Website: ulta-beauty
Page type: delivery-shipping
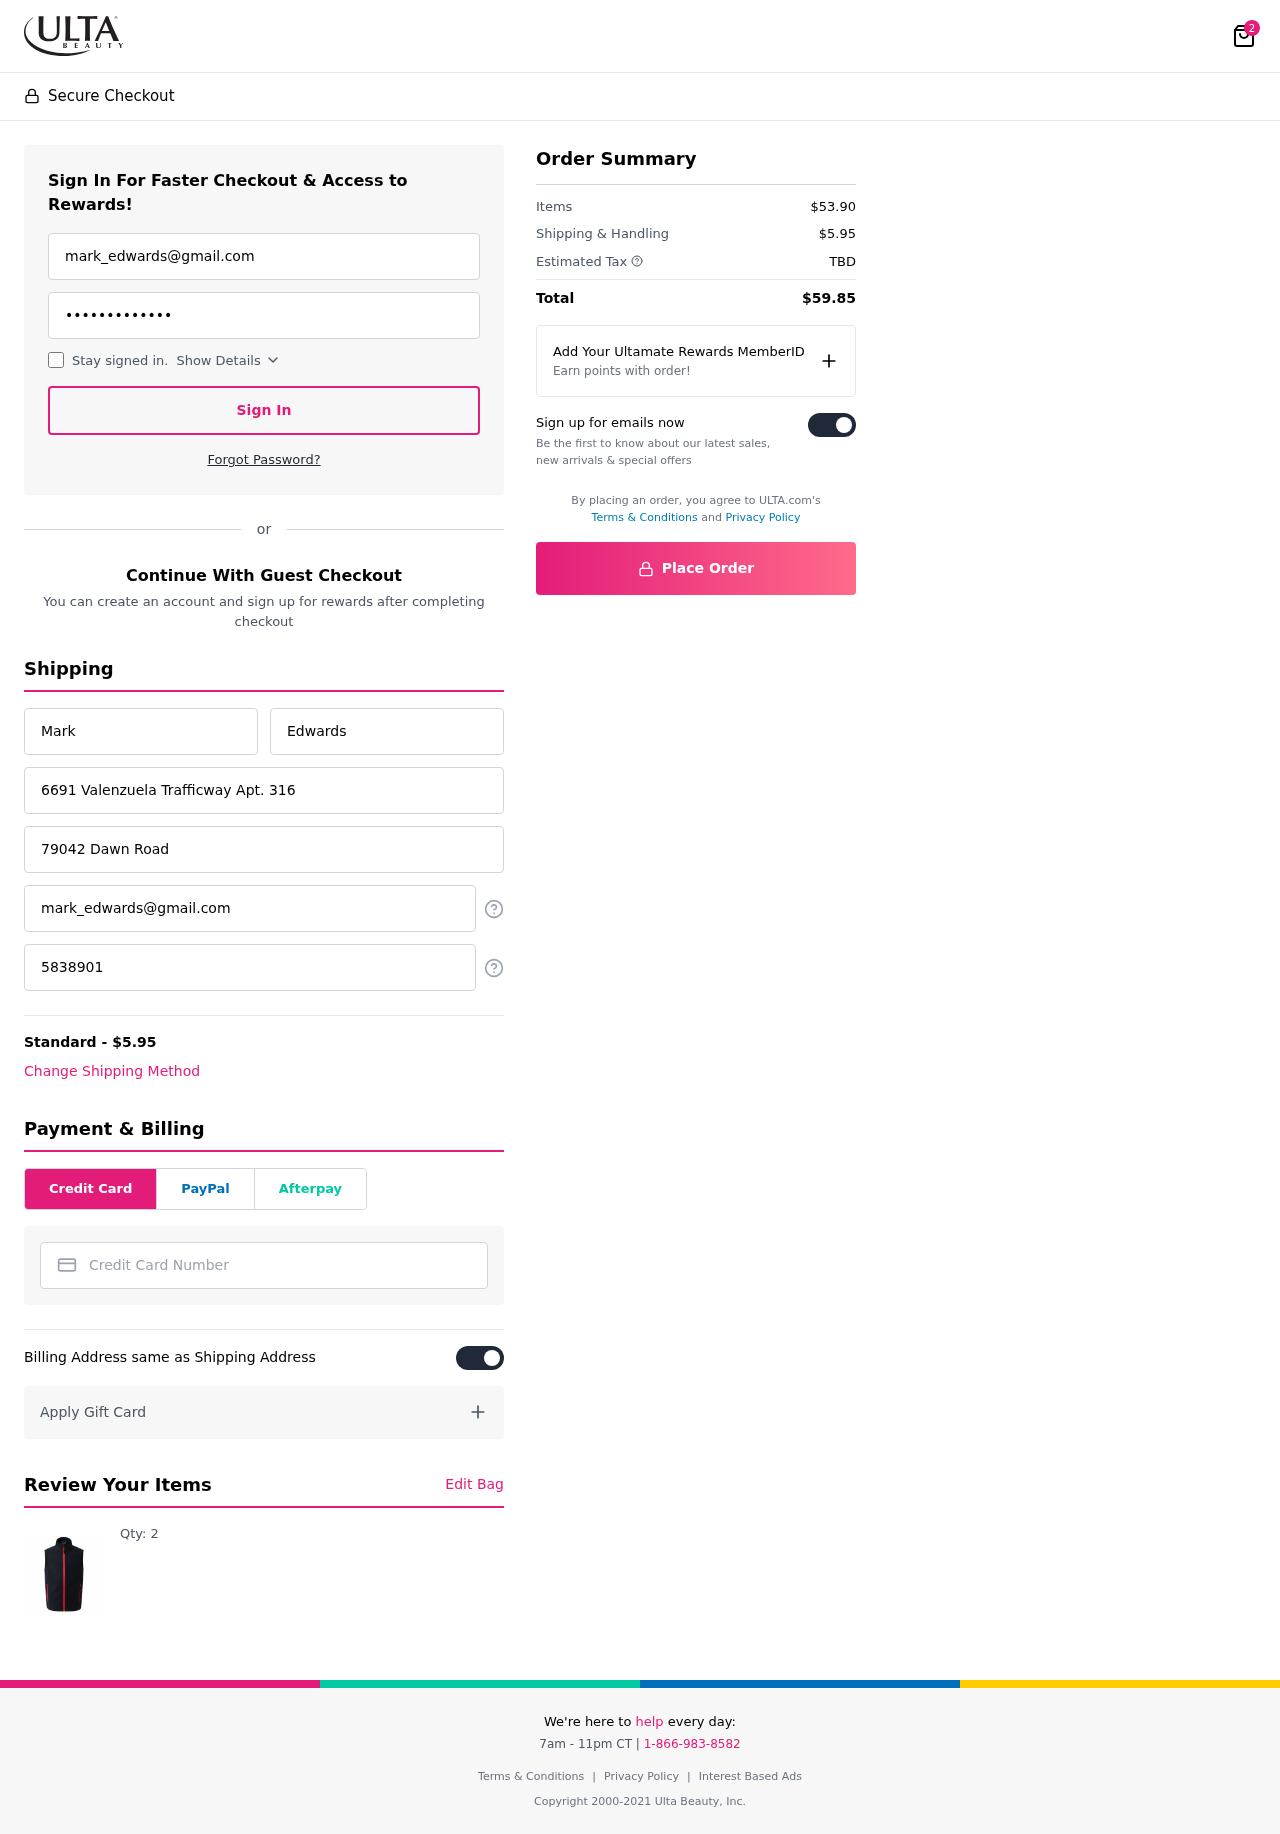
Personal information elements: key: PII_CARD_NUMBER
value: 6011 9787 2604 3327
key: PII_EMAIL
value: mark_edwards@gmail.com
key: PII_EMAIL2
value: mark_edwards@gmail.com
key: PII_FIRSTNAME
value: Mark
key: PII_LASTNAME
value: Edwards
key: PII_PHONE
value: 5838901803
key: PII_STREET
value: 6691 Valenzuela Trafficway Apt. 316
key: PII_STREET2
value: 79042 Dawn Road
Product elements: key: PRODUCT1_QUANTITY
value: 2
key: PRODUCT1
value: Qty: 2
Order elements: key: ORDER_NUM_ITEMS
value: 2
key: ORDER_SHIPPING_COST
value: $5.95
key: ORDER_SUBTOTAL
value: $53.90
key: ORDER_TAX
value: TBD
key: ORDER_TOTAL
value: $59.85